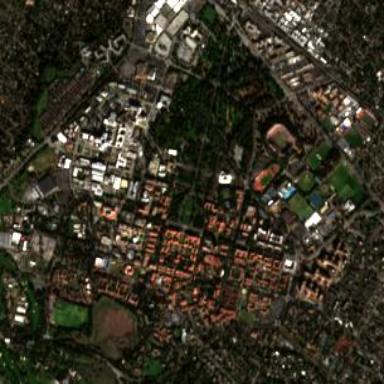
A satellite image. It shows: University.